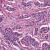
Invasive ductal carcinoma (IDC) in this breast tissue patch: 1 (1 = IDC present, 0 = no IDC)